Field crop: tomato
Growth stage: 2
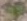
Species: solanum